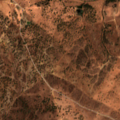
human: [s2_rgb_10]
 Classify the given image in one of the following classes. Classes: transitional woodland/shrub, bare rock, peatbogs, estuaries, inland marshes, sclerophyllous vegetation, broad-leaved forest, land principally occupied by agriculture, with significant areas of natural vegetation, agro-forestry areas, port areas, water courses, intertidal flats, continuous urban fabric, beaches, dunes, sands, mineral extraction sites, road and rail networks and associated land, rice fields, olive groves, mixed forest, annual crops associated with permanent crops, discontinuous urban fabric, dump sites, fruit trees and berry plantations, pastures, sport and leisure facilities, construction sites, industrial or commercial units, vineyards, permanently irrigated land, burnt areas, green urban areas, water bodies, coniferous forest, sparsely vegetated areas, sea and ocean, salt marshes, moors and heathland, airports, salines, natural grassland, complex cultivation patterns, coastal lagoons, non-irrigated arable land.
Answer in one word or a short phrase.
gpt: pastures, agro-forestry areas, transitional woodland/shrub